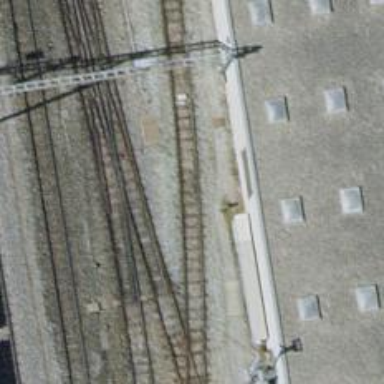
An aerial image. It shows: Narrow-gauge railway with one track passing through service yard. The railway is electrified with contact line.